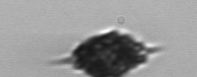
Label: Dictyocha